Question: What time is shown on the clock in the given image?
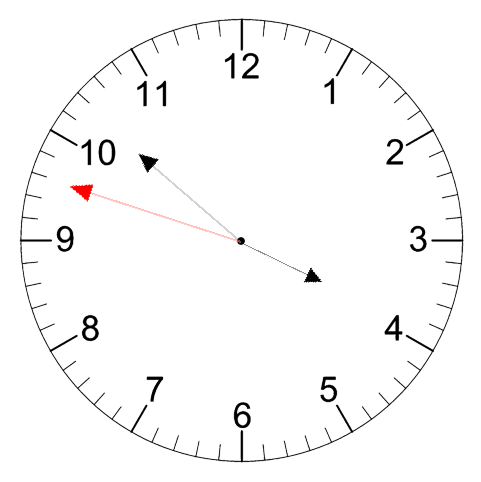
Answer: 03:51:48